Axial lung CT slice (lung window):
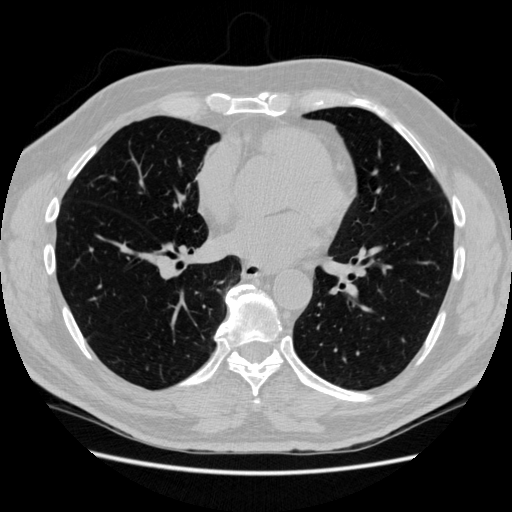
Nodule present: no